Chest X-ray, PA view. Patient: 36 years old, sex M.
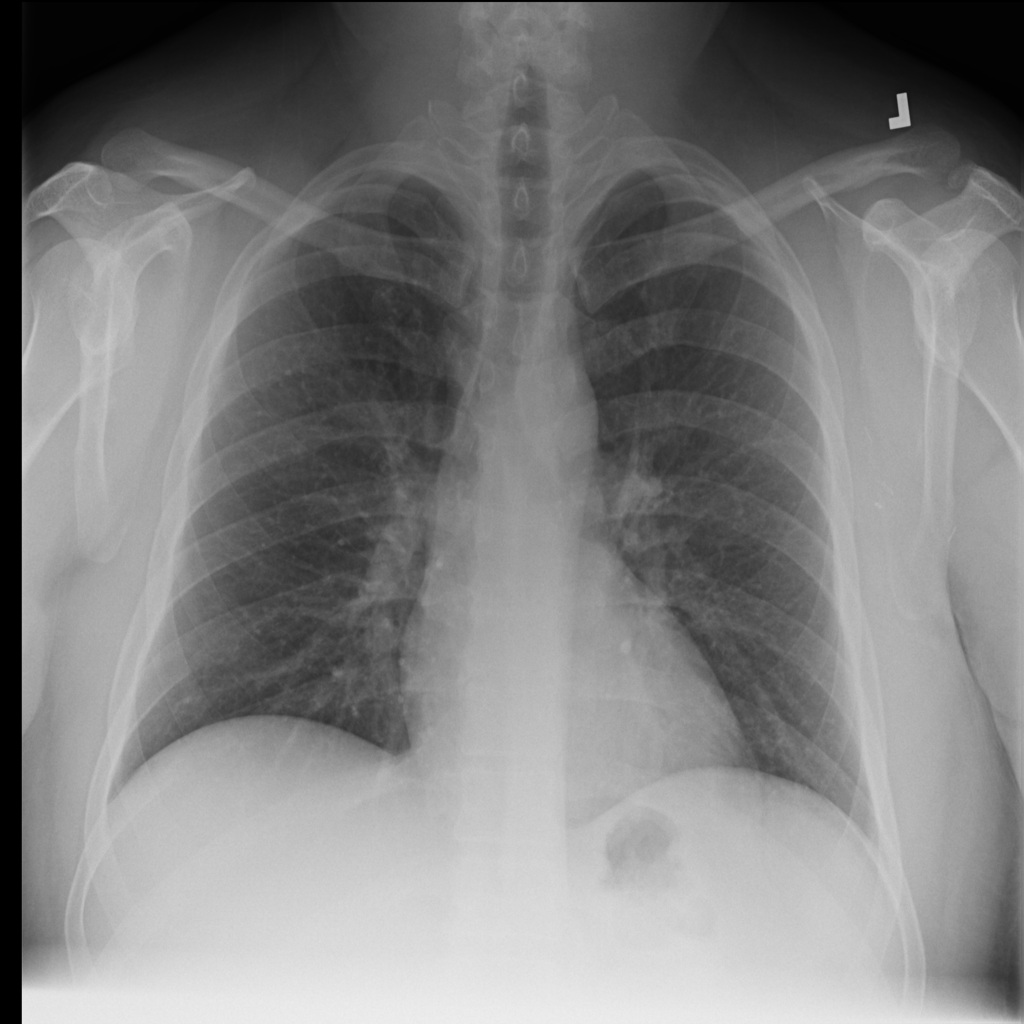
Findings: No Finding